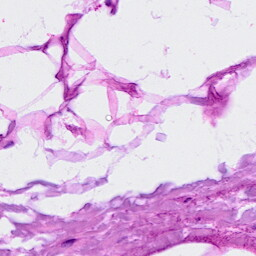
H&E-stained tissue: Breast